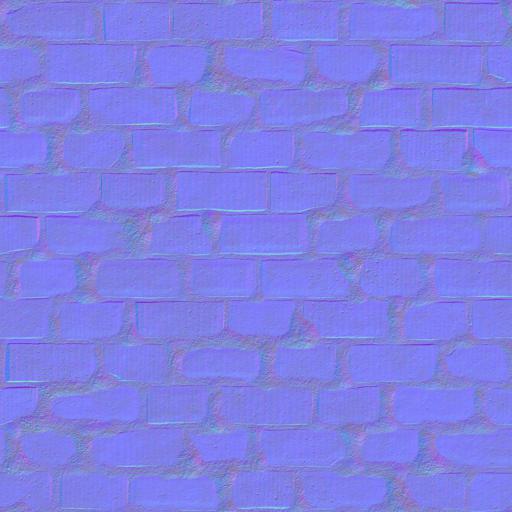
brick bricks mortar sloppy stone wall white